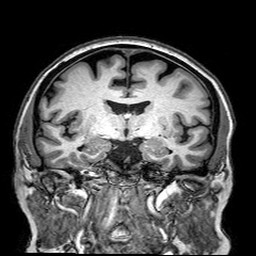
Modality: T1w
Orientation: sagittal
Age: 69
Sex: female
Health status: healthy
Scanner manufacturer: philips
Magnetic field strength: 3 T